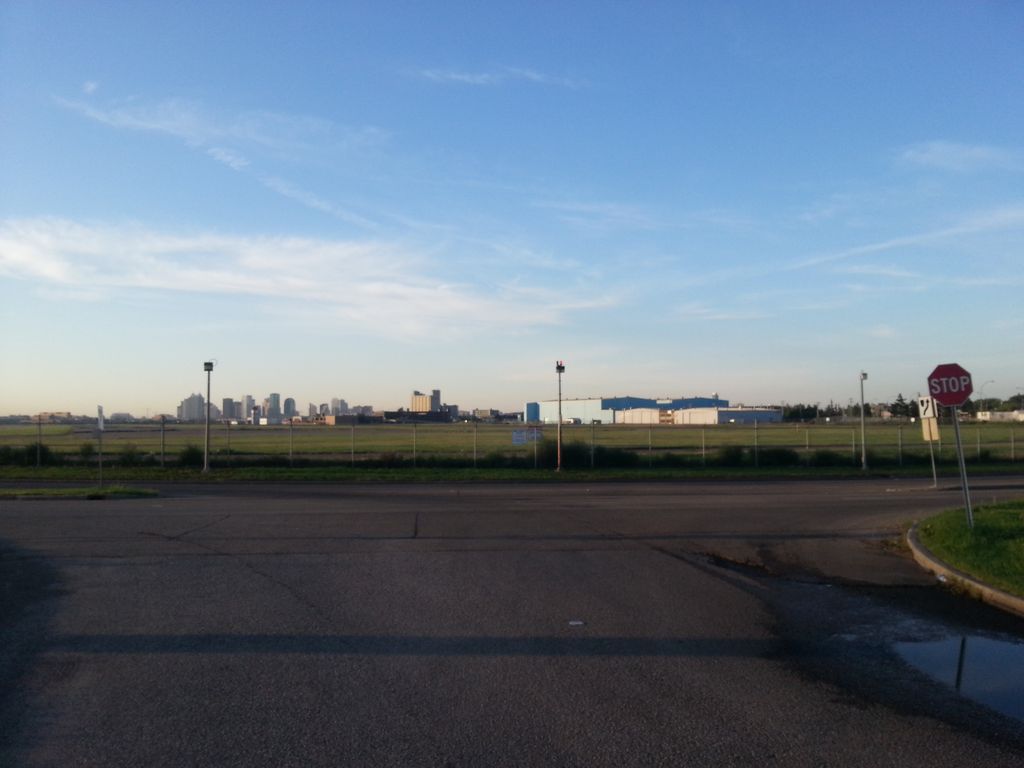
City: edmonton